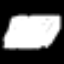
Label: diamond